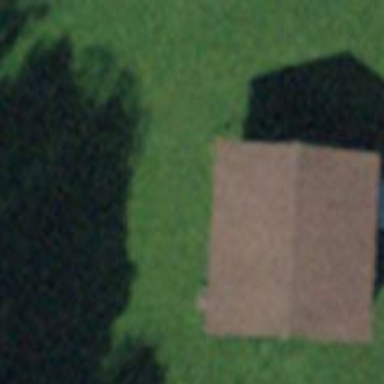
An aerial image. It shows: Barn.